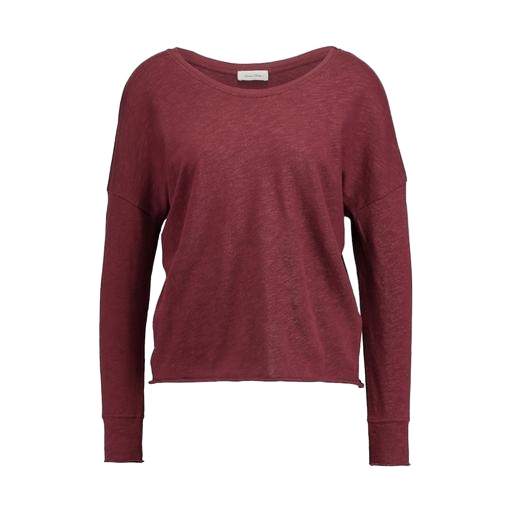
red slub drop-shoulder top, longsleeve t-shirt, red long-sleeve t-shirt, white background